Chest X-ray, PA view. Patient: 56 years old, sex M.
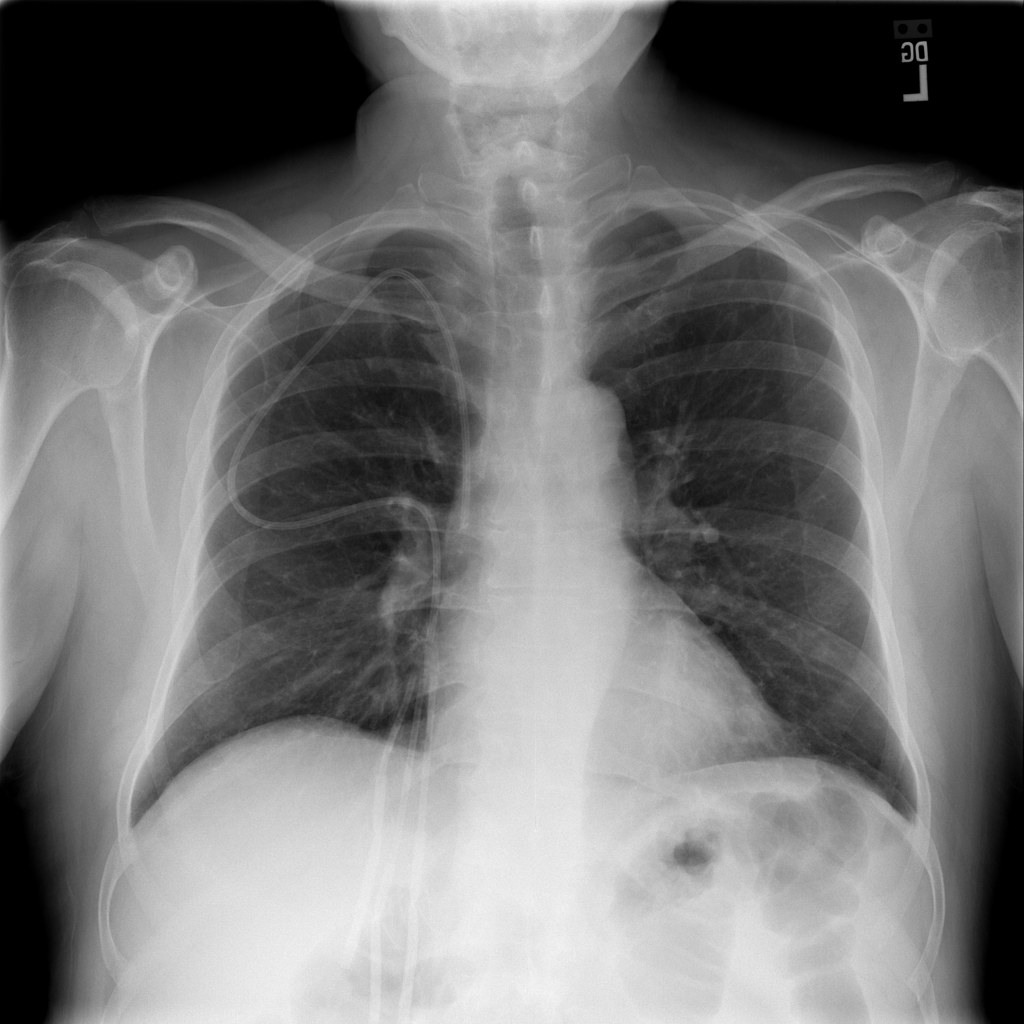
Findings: No Finding